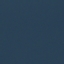
Land use / land cover class: SeaLake